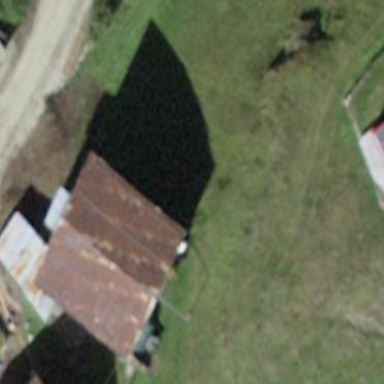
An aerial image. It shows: Shed.